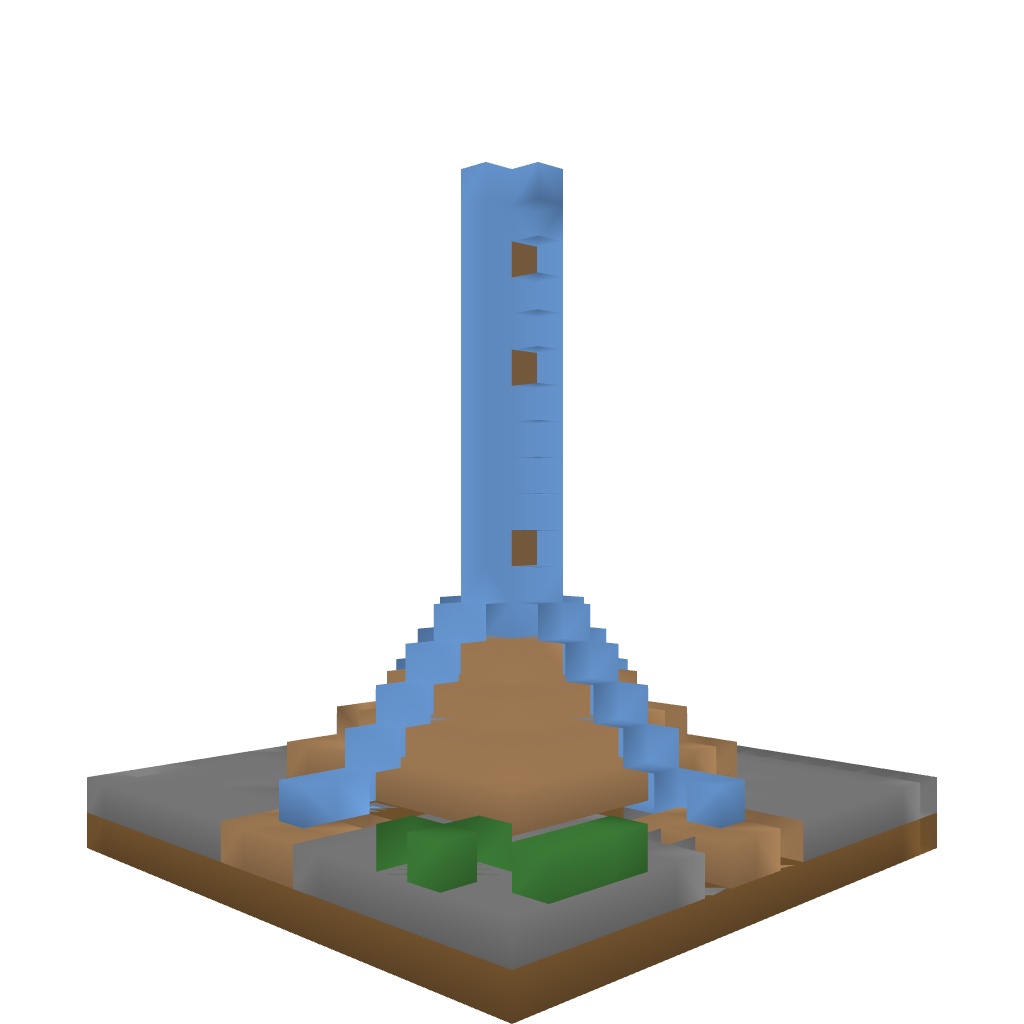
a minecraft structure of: Water fountain! high quality